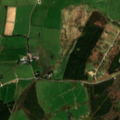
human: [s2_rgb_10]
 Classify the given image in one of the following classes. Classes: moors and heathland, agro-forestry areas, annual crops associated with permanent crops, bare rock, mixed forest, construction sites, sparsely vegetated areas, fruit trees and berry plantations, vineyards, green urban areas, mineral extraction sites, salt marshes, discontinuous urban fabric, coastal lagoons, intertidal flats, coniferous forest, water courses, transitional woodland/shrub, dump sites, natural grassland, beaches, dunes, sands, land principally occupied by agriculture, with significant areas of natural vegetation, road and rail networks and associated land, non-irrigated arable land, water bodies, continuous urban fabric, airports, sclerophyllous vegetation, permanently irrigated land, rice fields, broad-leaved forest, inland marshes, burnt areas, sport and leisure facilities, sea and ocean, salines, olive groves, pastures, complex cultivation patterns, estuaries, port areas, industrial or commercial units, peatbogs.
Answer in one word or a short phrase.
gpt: pastures, land principally occupied by agriculture, with significant areas of natural vegetation, broad-leaved forest, mixed forest